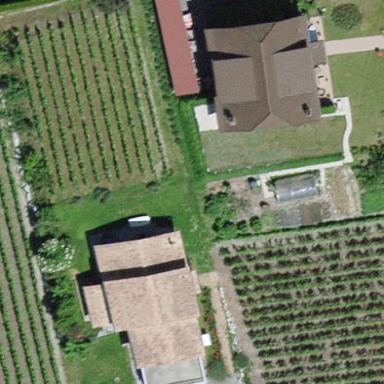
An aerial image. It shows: Vineyard where grapes are grown.